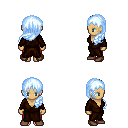
a pixel art fantasy rpg character, female body template, human, tanned skin, brown robe, red pants, white cyan left-swept hairstyle, brown shoes, four views (front, back, left, right), 2x2 character sprite sheet, small pixel art, hard edges, no anti-aliasing